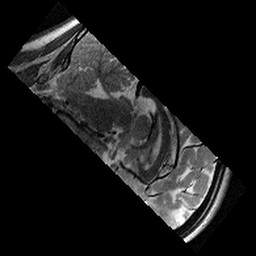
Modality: T2w
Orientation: sagittal
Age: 11
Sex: female
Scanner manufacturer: siemens
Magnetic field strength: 3 T
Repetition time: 9.23 s
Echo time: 0.067 s